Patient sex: M
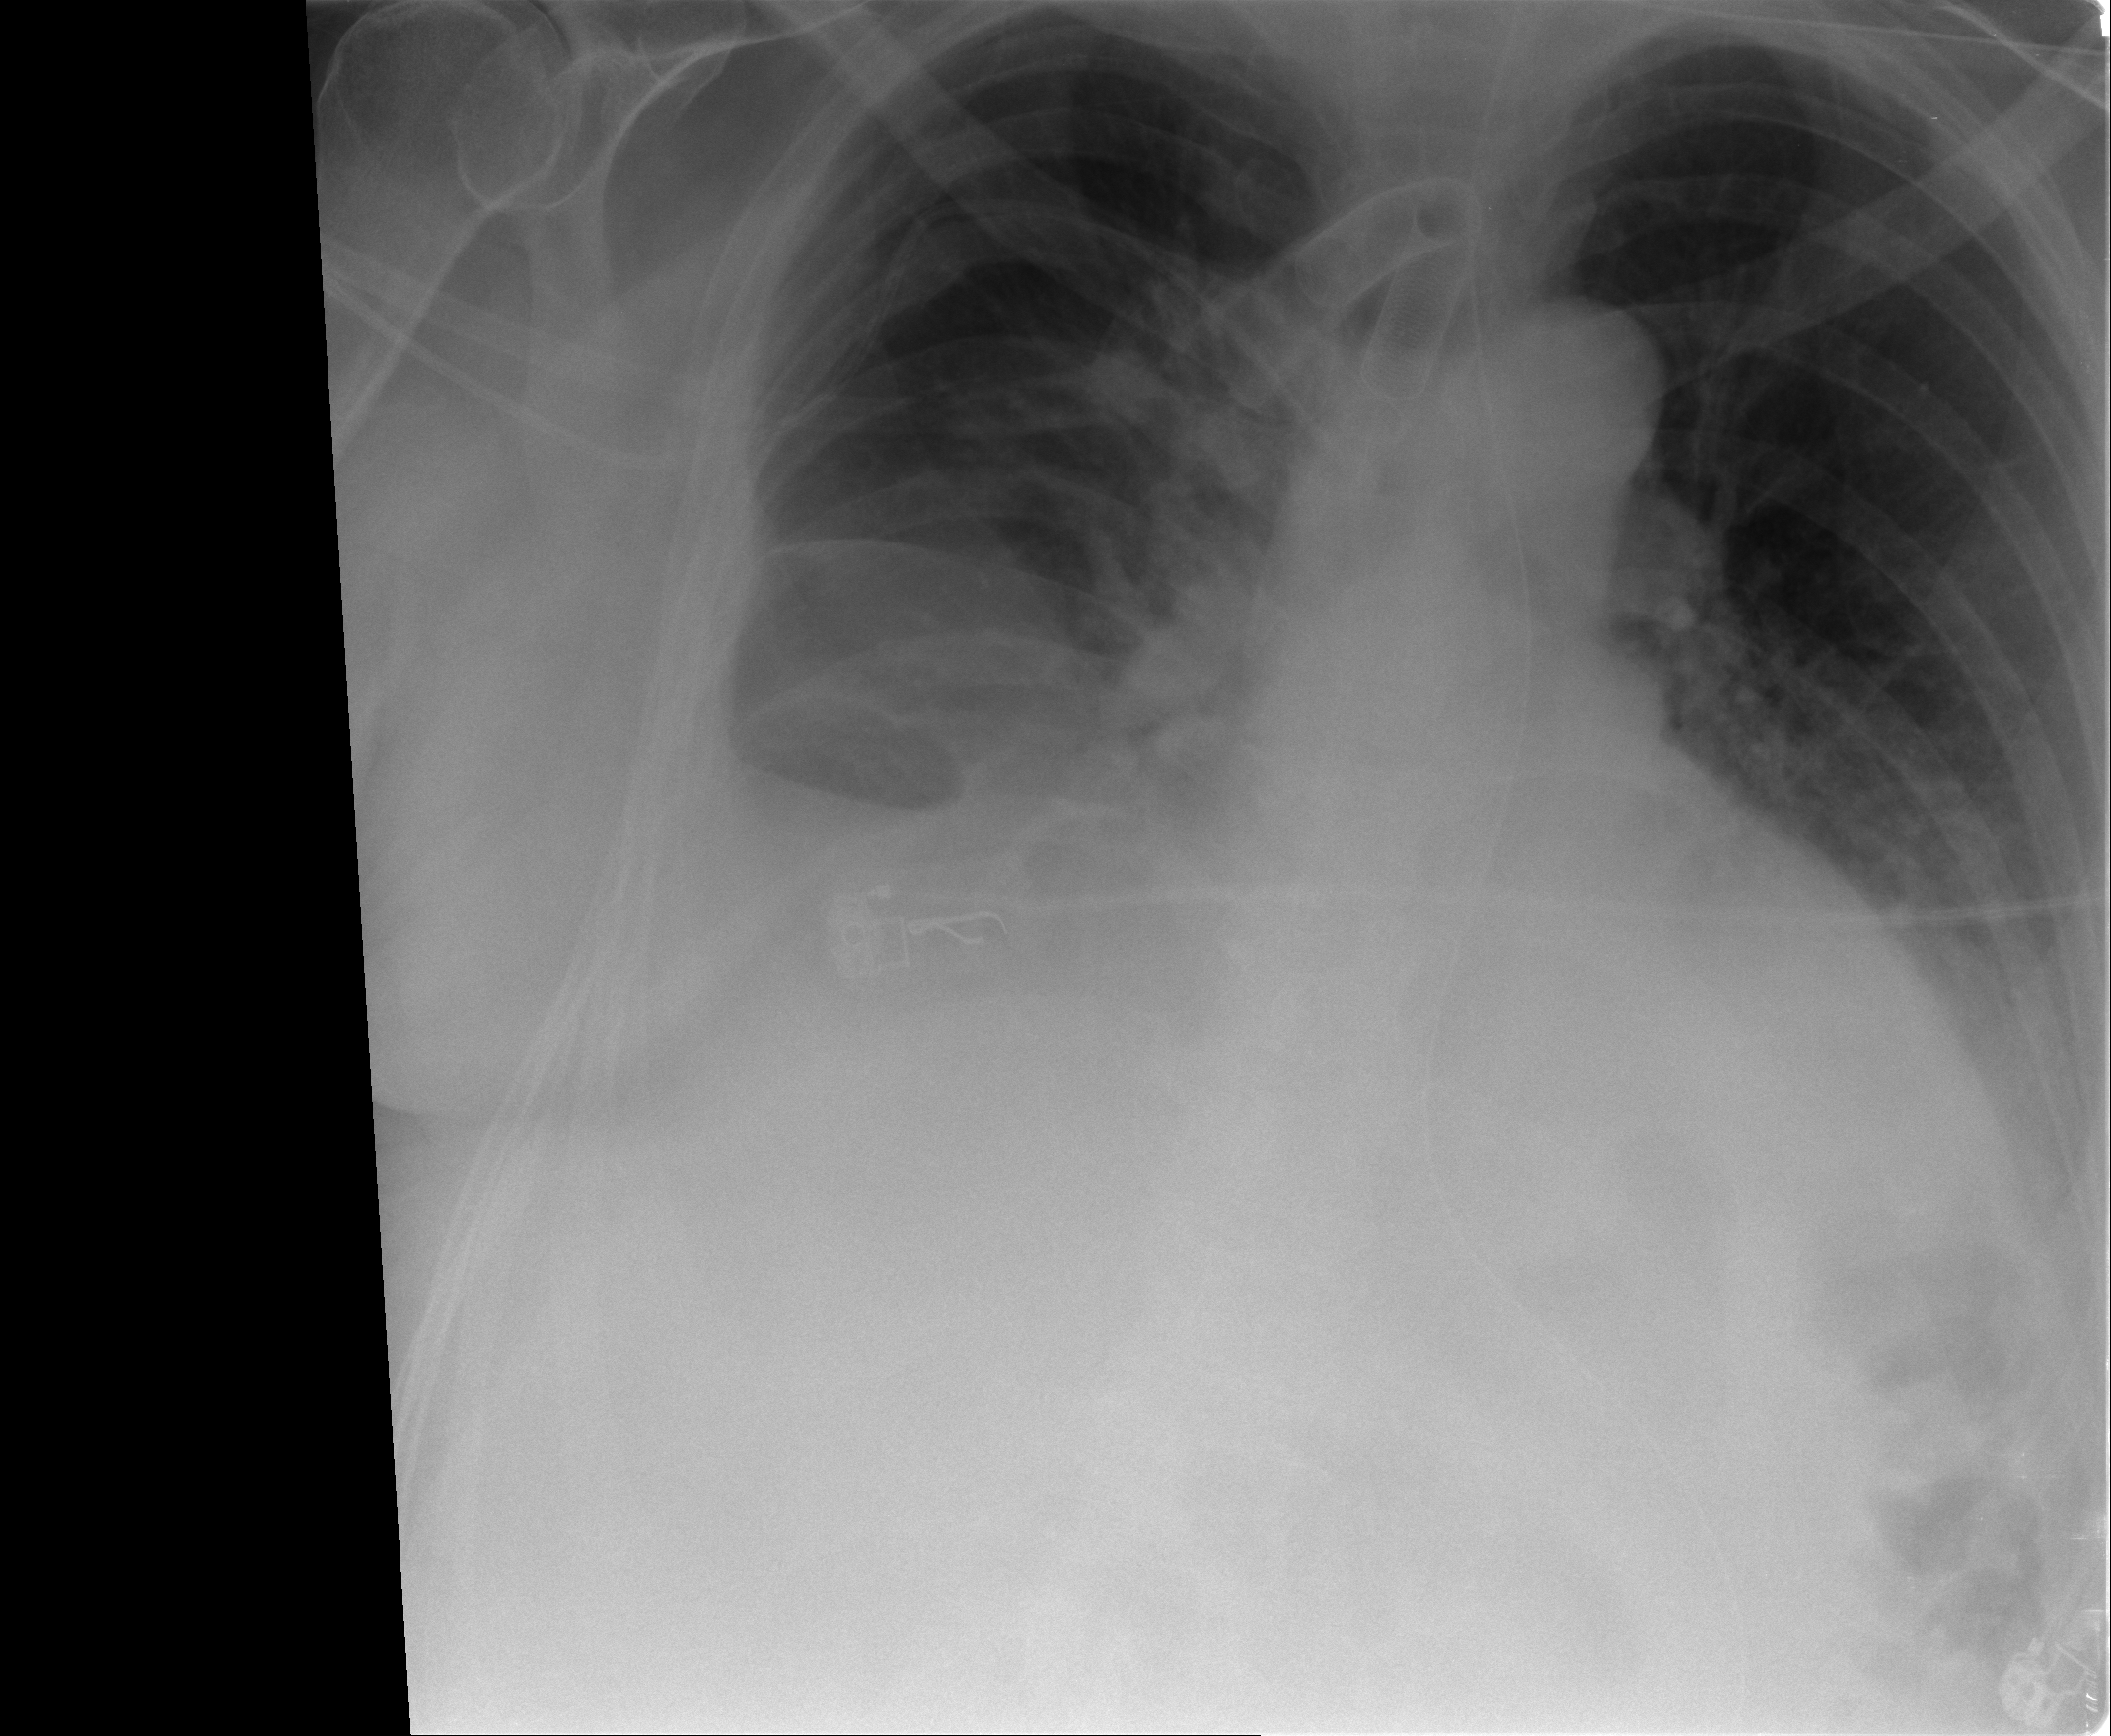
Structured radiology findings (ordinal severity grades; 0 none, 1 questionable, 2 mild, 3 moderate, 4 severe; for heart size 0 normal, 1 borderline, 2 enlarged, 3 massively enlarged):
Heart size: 1
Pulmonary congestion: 2
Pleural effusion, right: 3
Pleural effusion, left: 2
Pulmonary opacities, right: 0
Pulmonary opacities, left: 0
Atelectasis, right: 3
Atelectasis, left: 2